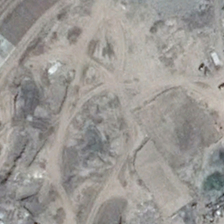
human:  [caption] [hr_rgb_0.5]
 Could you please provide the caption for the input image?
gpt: there are many ruts surrounding the stony hills .

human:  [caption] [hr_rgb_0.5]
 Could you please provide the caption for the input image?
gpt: the wasteland is divided by some pathways .

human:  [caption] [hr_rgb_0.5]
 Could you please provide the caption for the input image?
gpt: the wasteland is divided by some pathways .

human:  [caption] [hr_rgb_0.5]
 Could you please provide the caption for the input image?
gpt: there are some roads crossing with each oter over the bareland .

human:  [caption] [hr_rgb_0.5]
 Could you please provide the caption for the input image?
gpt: it is a piece of irregular gray bareland .